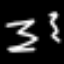
Label: squiggle